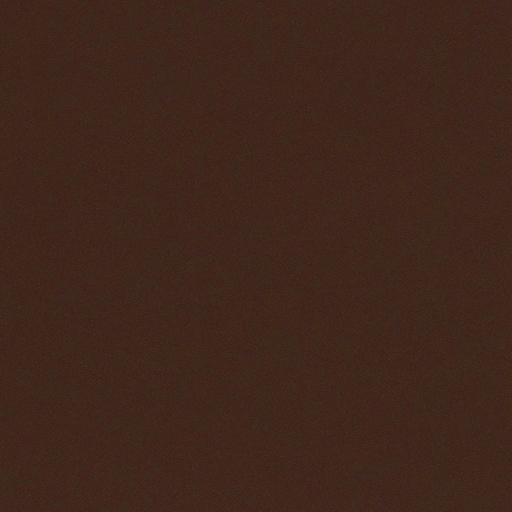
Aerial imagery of island in Alaska named Scotland Rock containing only unknown